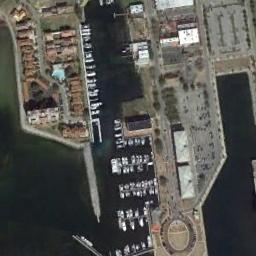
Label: harbor